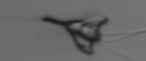
Label: Pyramimonas_longicauda